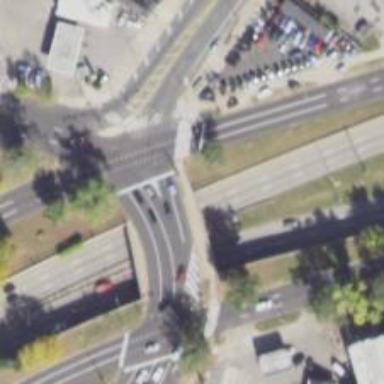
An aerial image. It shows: Footway bridge.